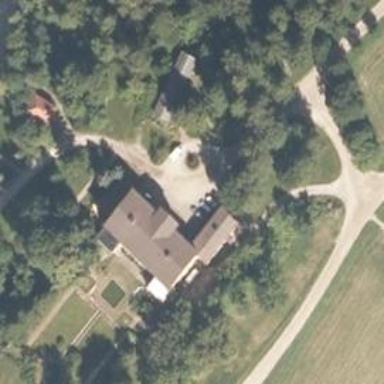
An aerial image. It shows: Historic manor.